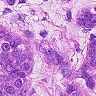
Metastatic tissue present: yes